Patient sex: M
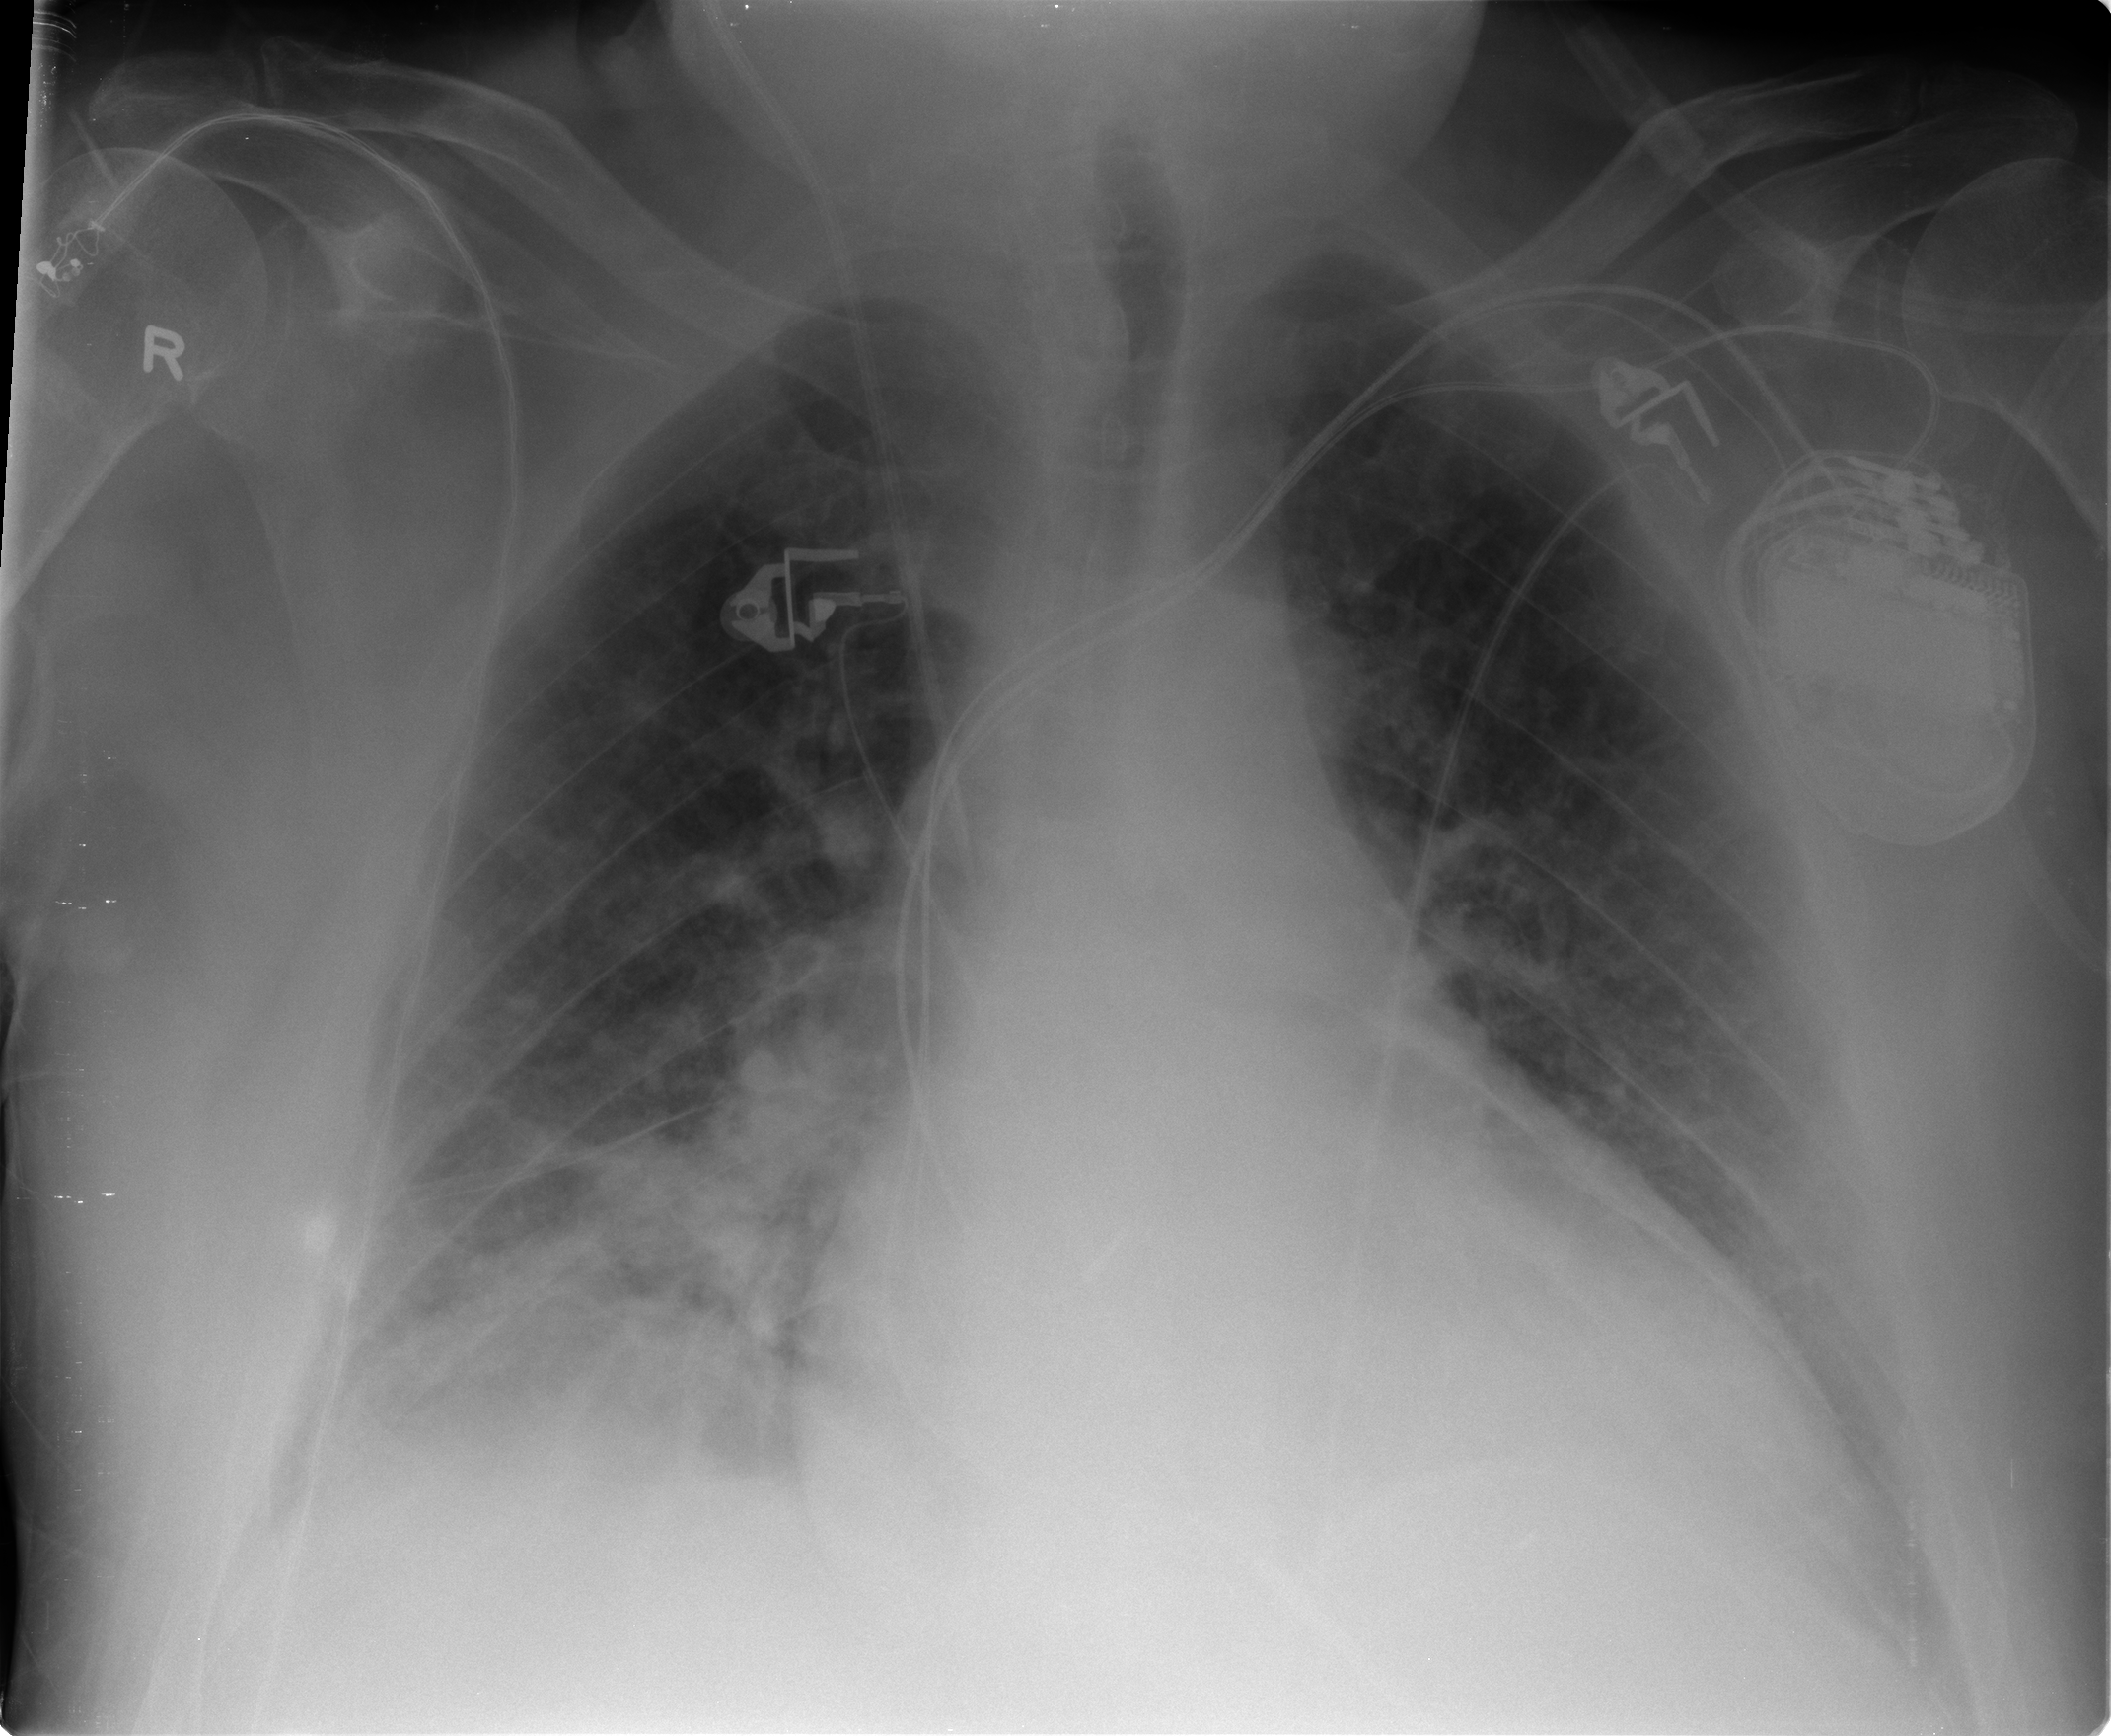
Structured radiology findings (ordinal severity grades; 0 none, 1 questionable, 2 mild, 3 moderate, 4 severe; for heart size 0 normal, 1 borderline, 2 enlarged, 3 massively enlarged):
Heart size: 2
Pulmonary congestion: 0
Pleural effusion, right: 1
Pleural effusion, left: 1
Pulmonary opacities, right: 2
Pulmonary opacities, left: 0
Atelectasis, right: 2
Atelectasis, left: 2